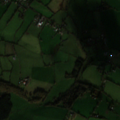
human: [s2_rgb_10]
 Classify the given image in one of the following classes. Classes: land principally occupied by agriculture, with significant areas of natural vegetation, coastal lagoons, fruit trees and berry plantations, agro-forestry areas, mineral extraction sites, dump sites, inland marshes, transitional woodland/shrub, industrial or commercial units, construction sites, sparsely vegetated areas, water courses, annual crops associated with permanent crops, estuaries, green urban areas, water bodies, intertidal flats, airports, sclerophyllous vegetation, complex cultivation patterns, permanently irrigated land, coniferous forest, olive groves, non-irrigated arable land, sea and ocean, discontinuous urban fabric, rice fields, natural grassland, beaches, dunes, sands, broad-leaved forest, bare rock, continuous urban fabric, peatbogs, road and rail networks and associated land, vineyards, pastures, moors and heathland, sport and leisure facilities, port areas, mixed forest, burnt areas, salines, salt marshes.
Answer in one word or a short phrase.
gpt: pastures